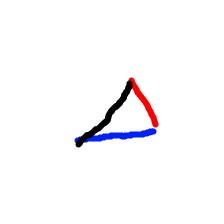
Shape: triangle